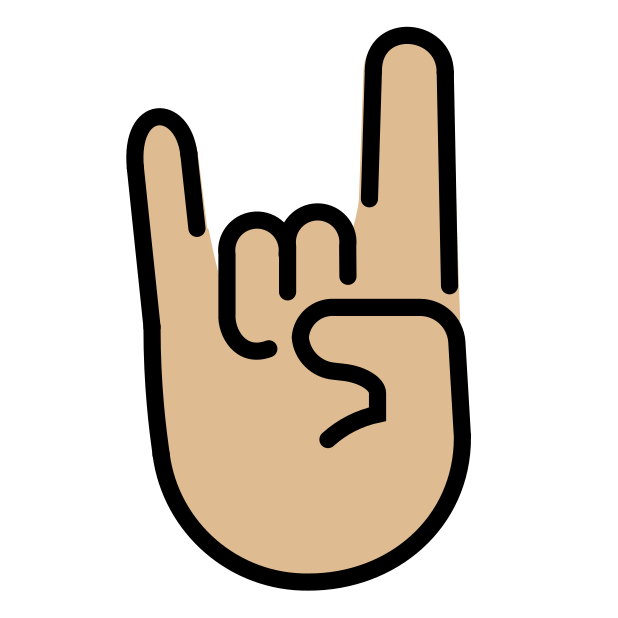
sign of the horns: medium-light skin tone